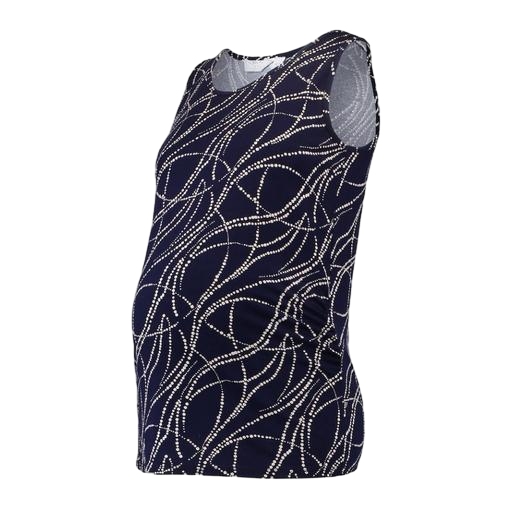
blue wesley maternity tank, blue printed lycra tank top, patterned tank top, white background